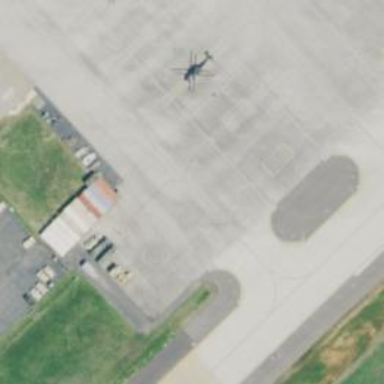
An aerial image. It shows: View of taxiway at the airport.